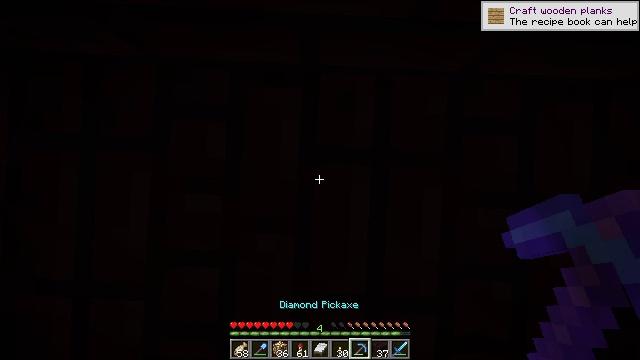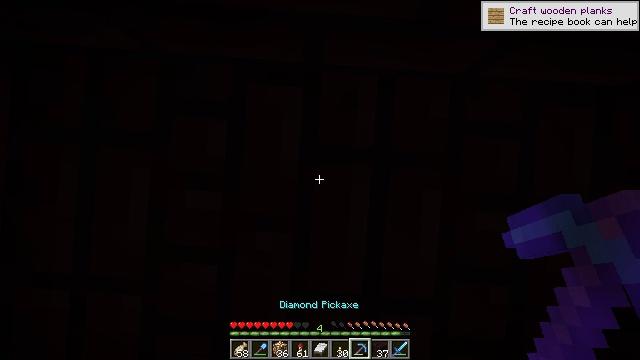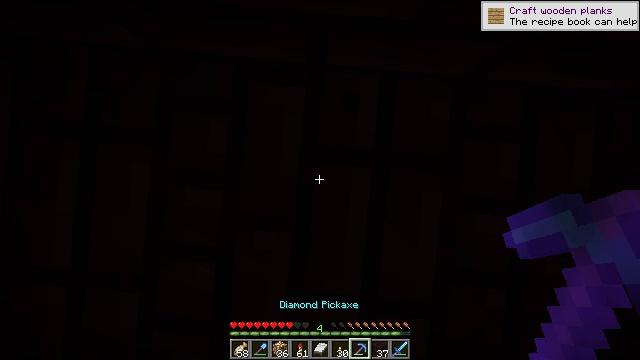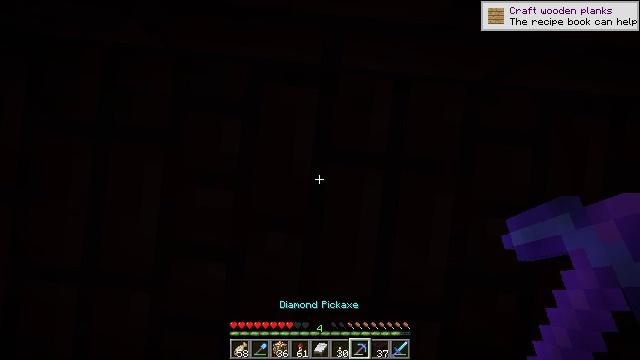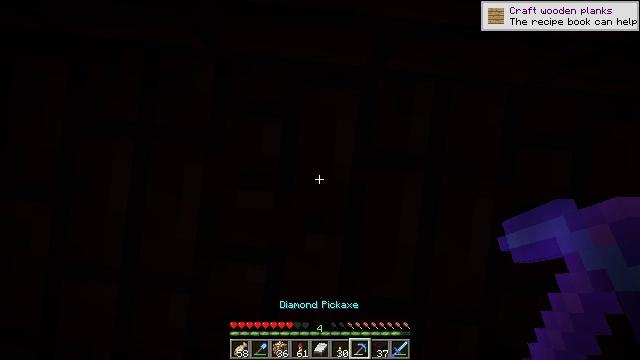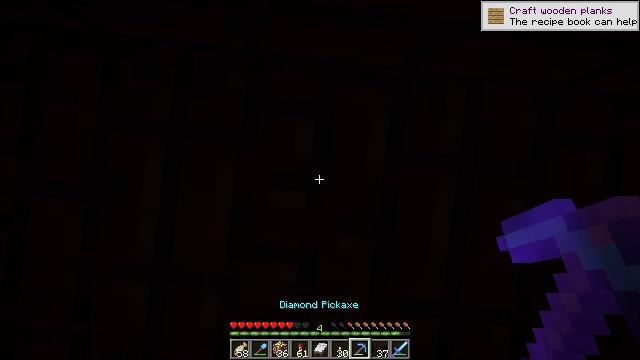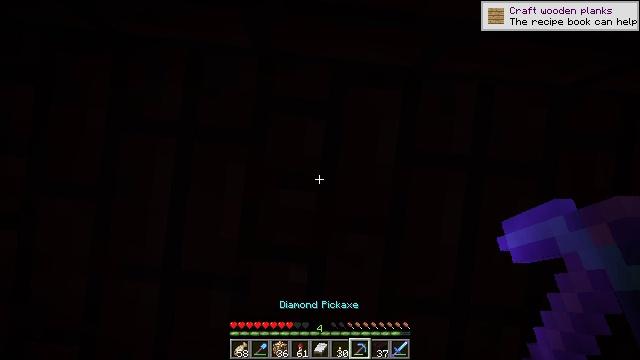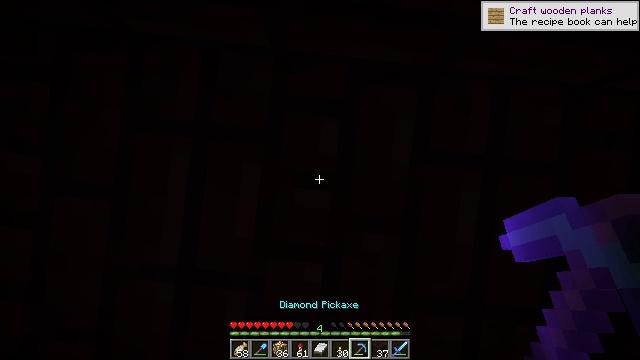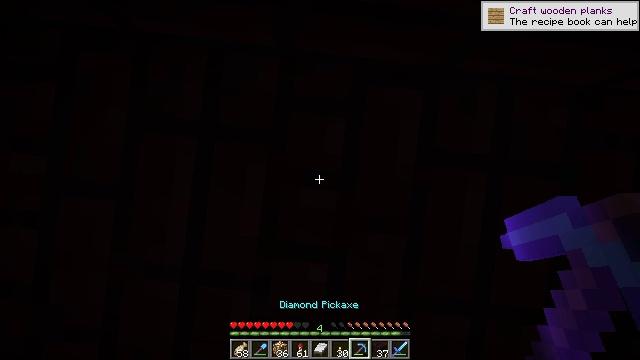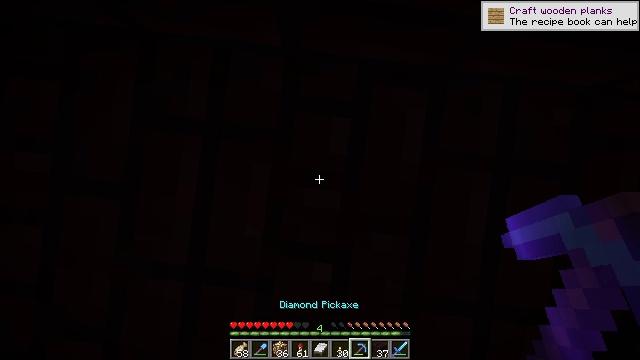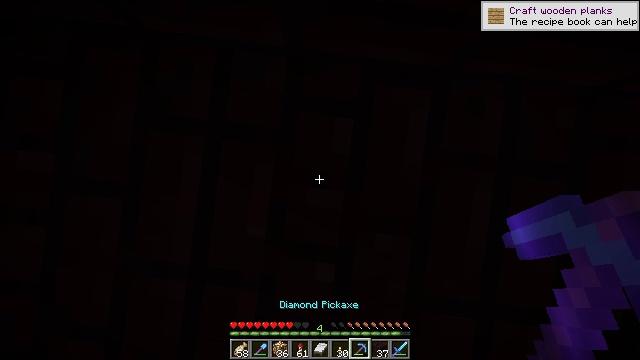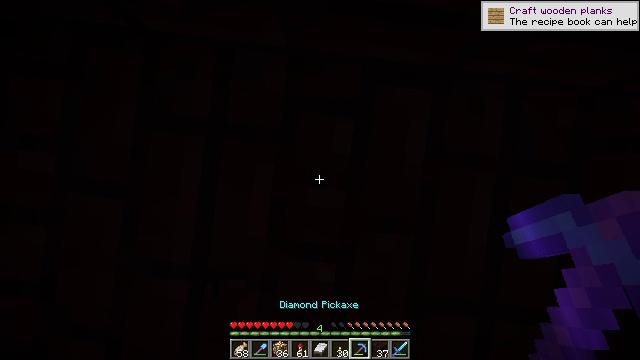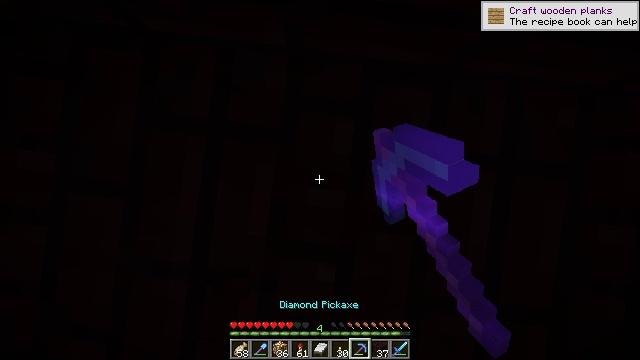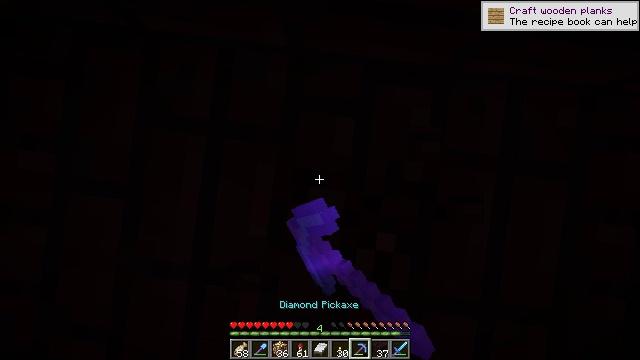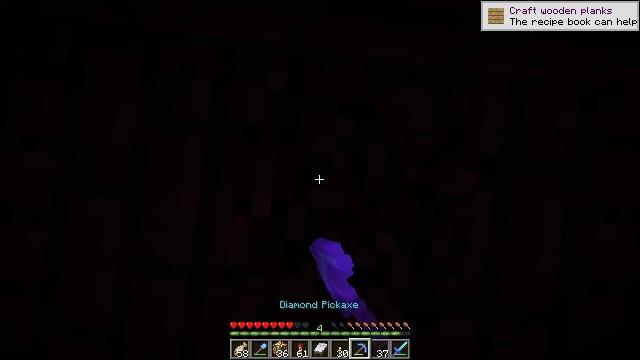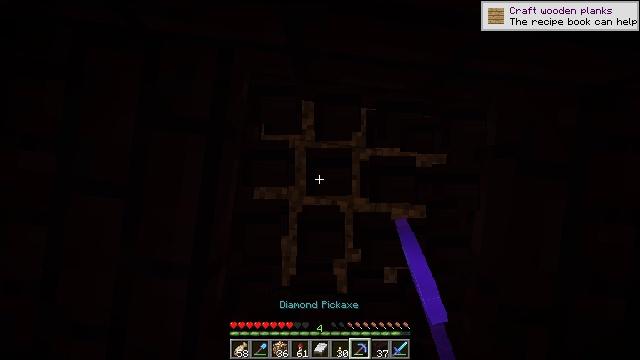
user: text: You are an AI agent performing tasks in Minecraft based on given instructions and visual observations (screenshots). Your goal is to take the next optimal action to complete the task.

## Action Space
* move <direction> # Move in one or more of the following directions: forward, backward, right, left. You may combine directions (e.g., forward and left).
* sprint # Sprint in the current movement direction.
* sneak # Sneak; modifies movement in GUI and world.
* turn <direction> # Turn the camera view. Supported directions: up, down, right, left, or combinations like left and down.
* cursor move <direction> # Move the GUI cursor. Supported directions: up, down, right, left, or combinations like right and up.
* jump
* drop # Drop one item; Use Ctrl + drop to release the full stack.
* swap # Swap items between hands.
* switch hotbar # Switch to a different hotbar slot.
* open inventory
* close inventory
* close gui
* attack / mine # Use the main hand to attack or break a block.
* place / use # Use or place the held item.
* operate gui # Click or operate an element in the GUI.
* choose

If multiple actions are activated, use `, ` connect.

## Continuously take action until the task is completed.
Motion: motion action
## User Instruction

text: Break the nether brick slab.
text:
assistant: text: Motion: turn right
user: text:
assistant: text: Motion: turn right
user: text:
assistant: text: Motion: move left
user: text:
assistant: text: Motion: move left
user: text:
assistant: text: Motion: no_op
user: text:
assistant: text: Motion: no_op
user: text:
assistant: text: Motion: no_op
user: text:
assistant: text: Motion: no_op
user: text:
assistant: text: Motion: no_op
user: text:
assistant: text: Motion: no_op
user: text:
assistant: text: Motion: attack / mine
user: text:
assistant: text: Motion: attack / mine
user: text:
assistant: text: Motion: attack / mine
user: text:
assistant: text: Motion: attack / mine
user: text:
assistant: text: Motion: attack / mine
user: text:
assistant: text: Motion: attack / mine
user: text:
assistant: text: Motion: attack / mine
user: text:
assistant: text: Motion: attack / mine
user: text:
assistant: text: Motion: no_op
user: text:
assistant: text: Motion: no_op